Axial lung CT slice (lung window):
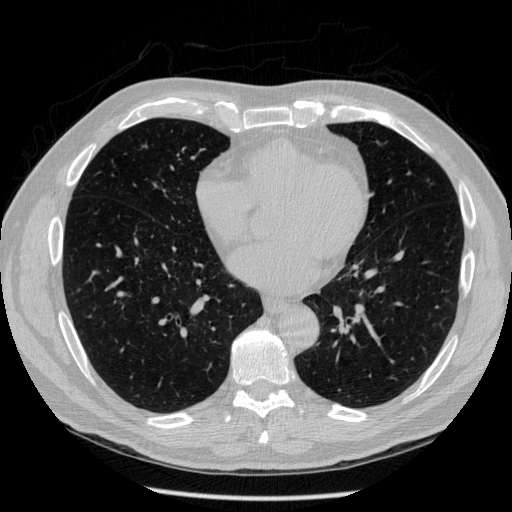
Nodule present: no